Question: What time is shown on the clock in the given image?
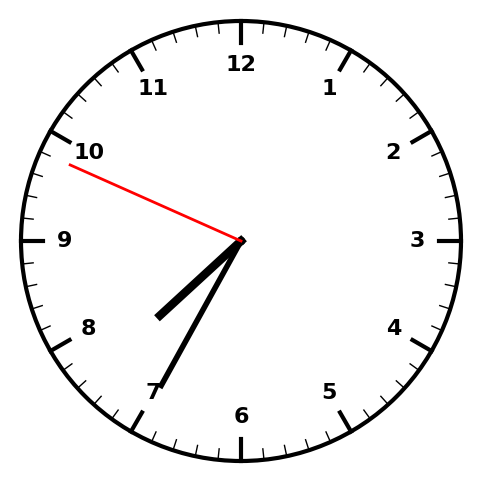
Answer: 07:34:49